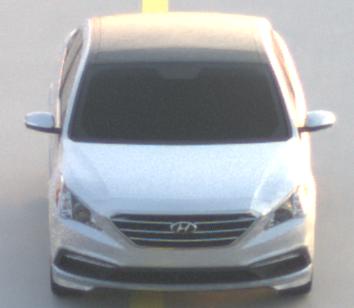
Make: Hyundai
Model: Sonata
Detailed model: Gen. 7
Model produced from: 2015
Model produced until: 2017
Doors: 4
Color: white
Road condition: dry road
Daytime: dawn
Contrast: medium contrast